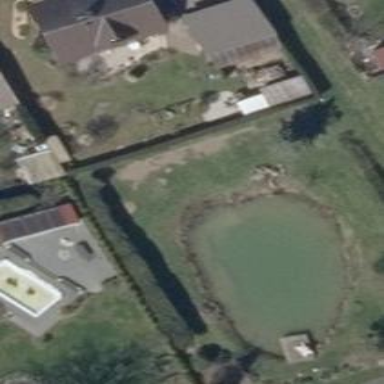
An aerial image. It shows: Pond with natural water.